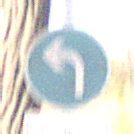
Verkehrszeichen: VorgeschriebeneFahrtrichtungLinks
Zusatzzeichen unten: BesondereFahrzeugeUndTransportgueter2
Umgebung: Outdoor, Nature
Tageszeit: Midday
Wetter: Clear
Licht: Natural
Jahreszeit: NotSpecified
Kontrast: HighContrast